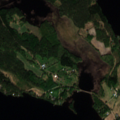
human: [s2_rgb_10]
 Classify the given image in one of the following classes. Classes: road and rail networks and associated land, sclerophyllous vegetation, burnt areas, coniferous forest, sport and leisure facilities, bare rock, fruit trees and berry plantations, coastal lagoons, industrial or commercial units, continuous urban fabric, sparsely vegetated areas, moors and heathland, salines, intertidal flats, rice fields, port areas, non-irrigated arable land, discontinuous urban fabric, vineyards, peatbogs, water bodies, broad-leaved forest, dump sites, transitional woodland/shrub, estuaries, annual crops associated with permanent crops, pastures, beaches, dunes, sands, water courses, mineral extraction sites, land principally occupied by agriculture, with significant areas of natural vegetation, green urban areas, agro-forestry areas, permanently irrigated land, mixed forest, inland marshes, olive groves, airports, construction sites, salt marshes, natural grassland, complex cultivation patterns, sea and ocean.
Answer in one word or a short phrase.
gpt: non-irrigated arable land, land principally occupied by agriculture, with significant areas of natural vegetation, mixed forest, water bodies